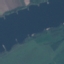
Land use / land cover class: River